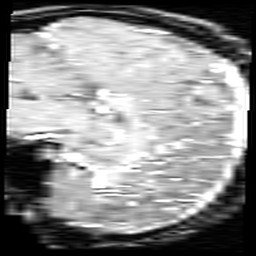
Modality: inplaneT1
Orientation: sagittal
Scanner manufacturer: ge
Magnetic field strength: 3 T
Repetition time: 0.2 s
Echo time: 0.0036 s